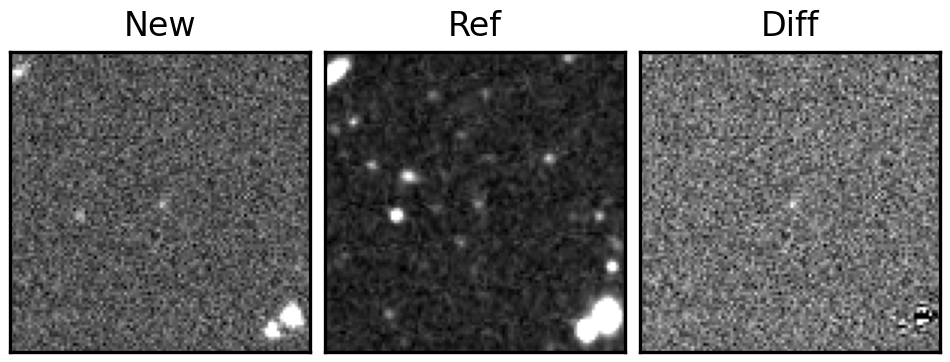
Label: real